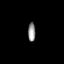
Tissue: prostate
Cell type: T cells
Senescence score: 0.3121
Nuclear area (px): 139
Mean DAPI intensity: 145.935